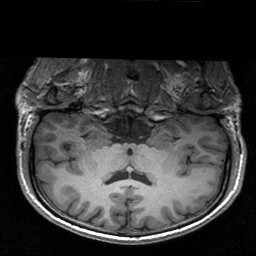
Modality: T1w
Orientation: sagittal
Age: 26
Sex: male
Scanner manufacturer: siemens
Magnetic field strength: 3 T
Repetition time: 1.9 s
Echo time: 0.00226 s